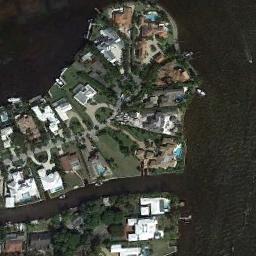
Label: dense_residential